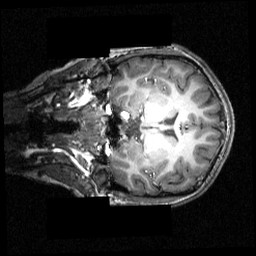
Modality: T1w
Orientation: coronal
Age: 12
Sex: female
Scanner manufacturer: siemens
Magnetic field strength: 3.951 T
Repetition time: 1.5 s
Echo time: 0.00335 s